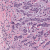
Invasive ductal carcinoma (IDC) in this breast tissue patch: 1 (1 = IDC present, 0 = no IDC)